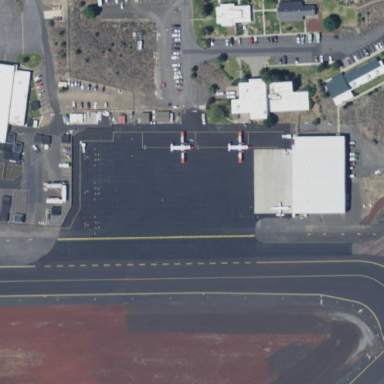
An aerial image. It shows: Apron at the airport.